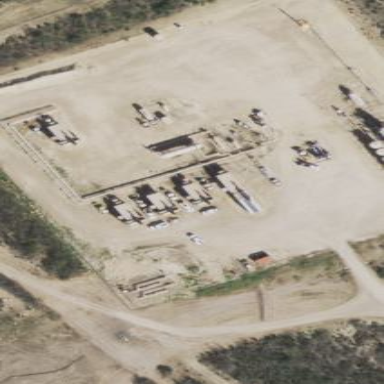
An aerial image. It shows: Industrial area used for gas-related purposes.